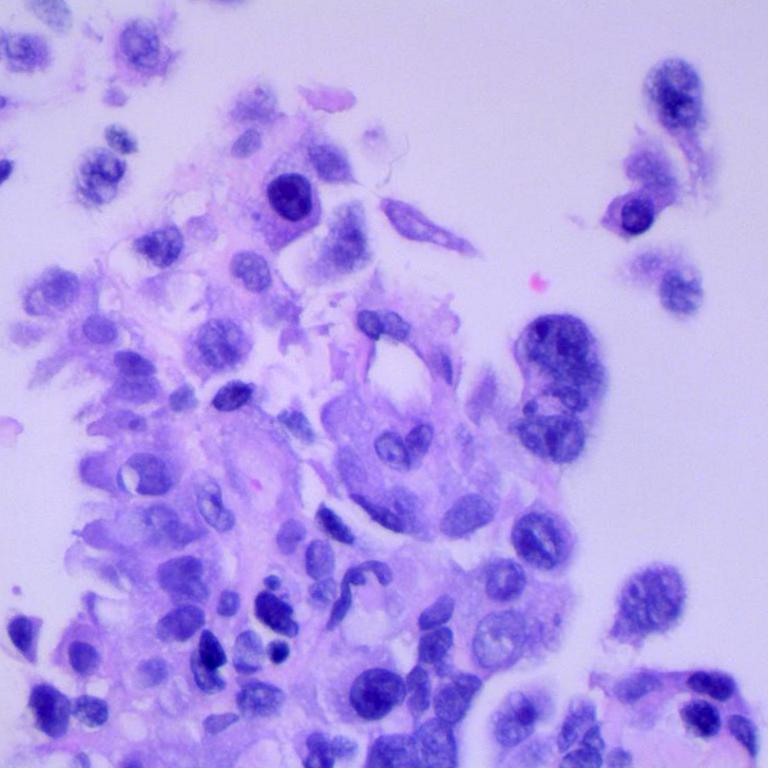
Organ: lung
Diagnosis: adenocarcinomas